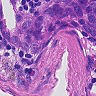
Metastatic tissue present: yes